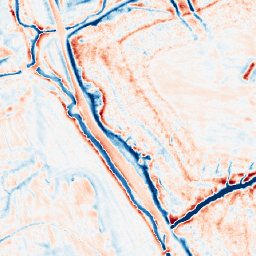
Category: edge_preserving
Decomposition family: guided
Decomposition parameters: radius: 4
eps: 1
Upsampling method: nearest
Upsampling parameters: scale: 2
Upsampling scale: 2